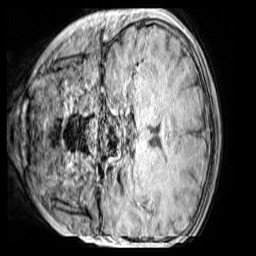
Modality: MP2RAGE
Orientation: coronal
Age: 11
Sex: female
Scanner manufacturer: siemens
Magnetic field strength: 3 T
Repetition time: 4 s
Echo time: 0.00299 s